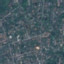
Land use / land cover: Residential